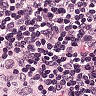
Metastatic tissue present: no